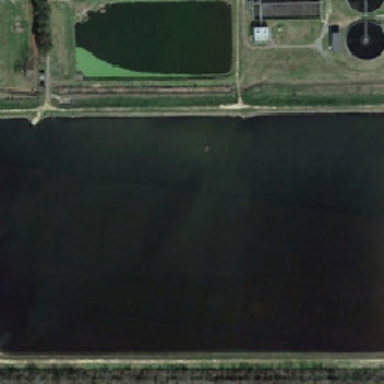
A small pond is near a large rectangular pond .